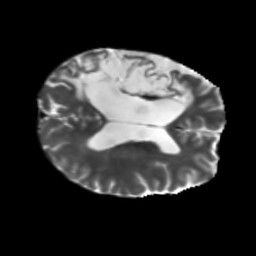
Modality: T2w
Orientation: axial
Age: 46
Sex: male
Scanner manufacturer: siemens
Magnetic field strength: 3 T
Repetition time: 5.47 s
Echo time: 0.0854 s